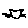
Label: cat